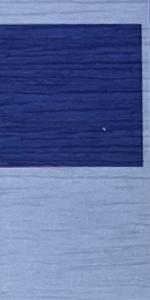
Label: Empty